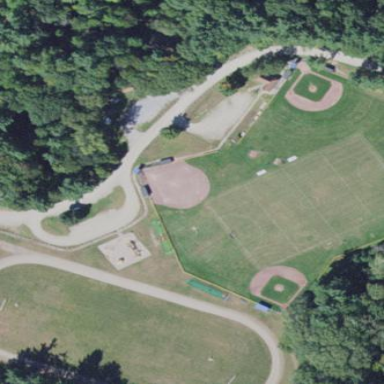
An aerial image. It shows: Baseball pitch for leisure land activities.